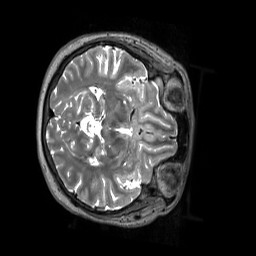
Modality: T2w
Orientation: axial
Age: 56
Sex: female
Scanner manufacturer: siemens
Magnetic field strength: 3 T
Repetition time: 3.2 s
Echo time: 0.412 s